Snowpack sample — Buffalo Mountain, Silverthorne, Colorado, USA (1/25/25, 10:11 AM MST)
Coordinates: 39.6222, -106.1139
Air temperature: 22 °F
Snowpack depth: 110 cm
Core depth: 30 cm
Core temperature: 42.8 °F
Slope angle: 12°, slope face: 102°
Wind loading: high
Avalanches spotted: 0
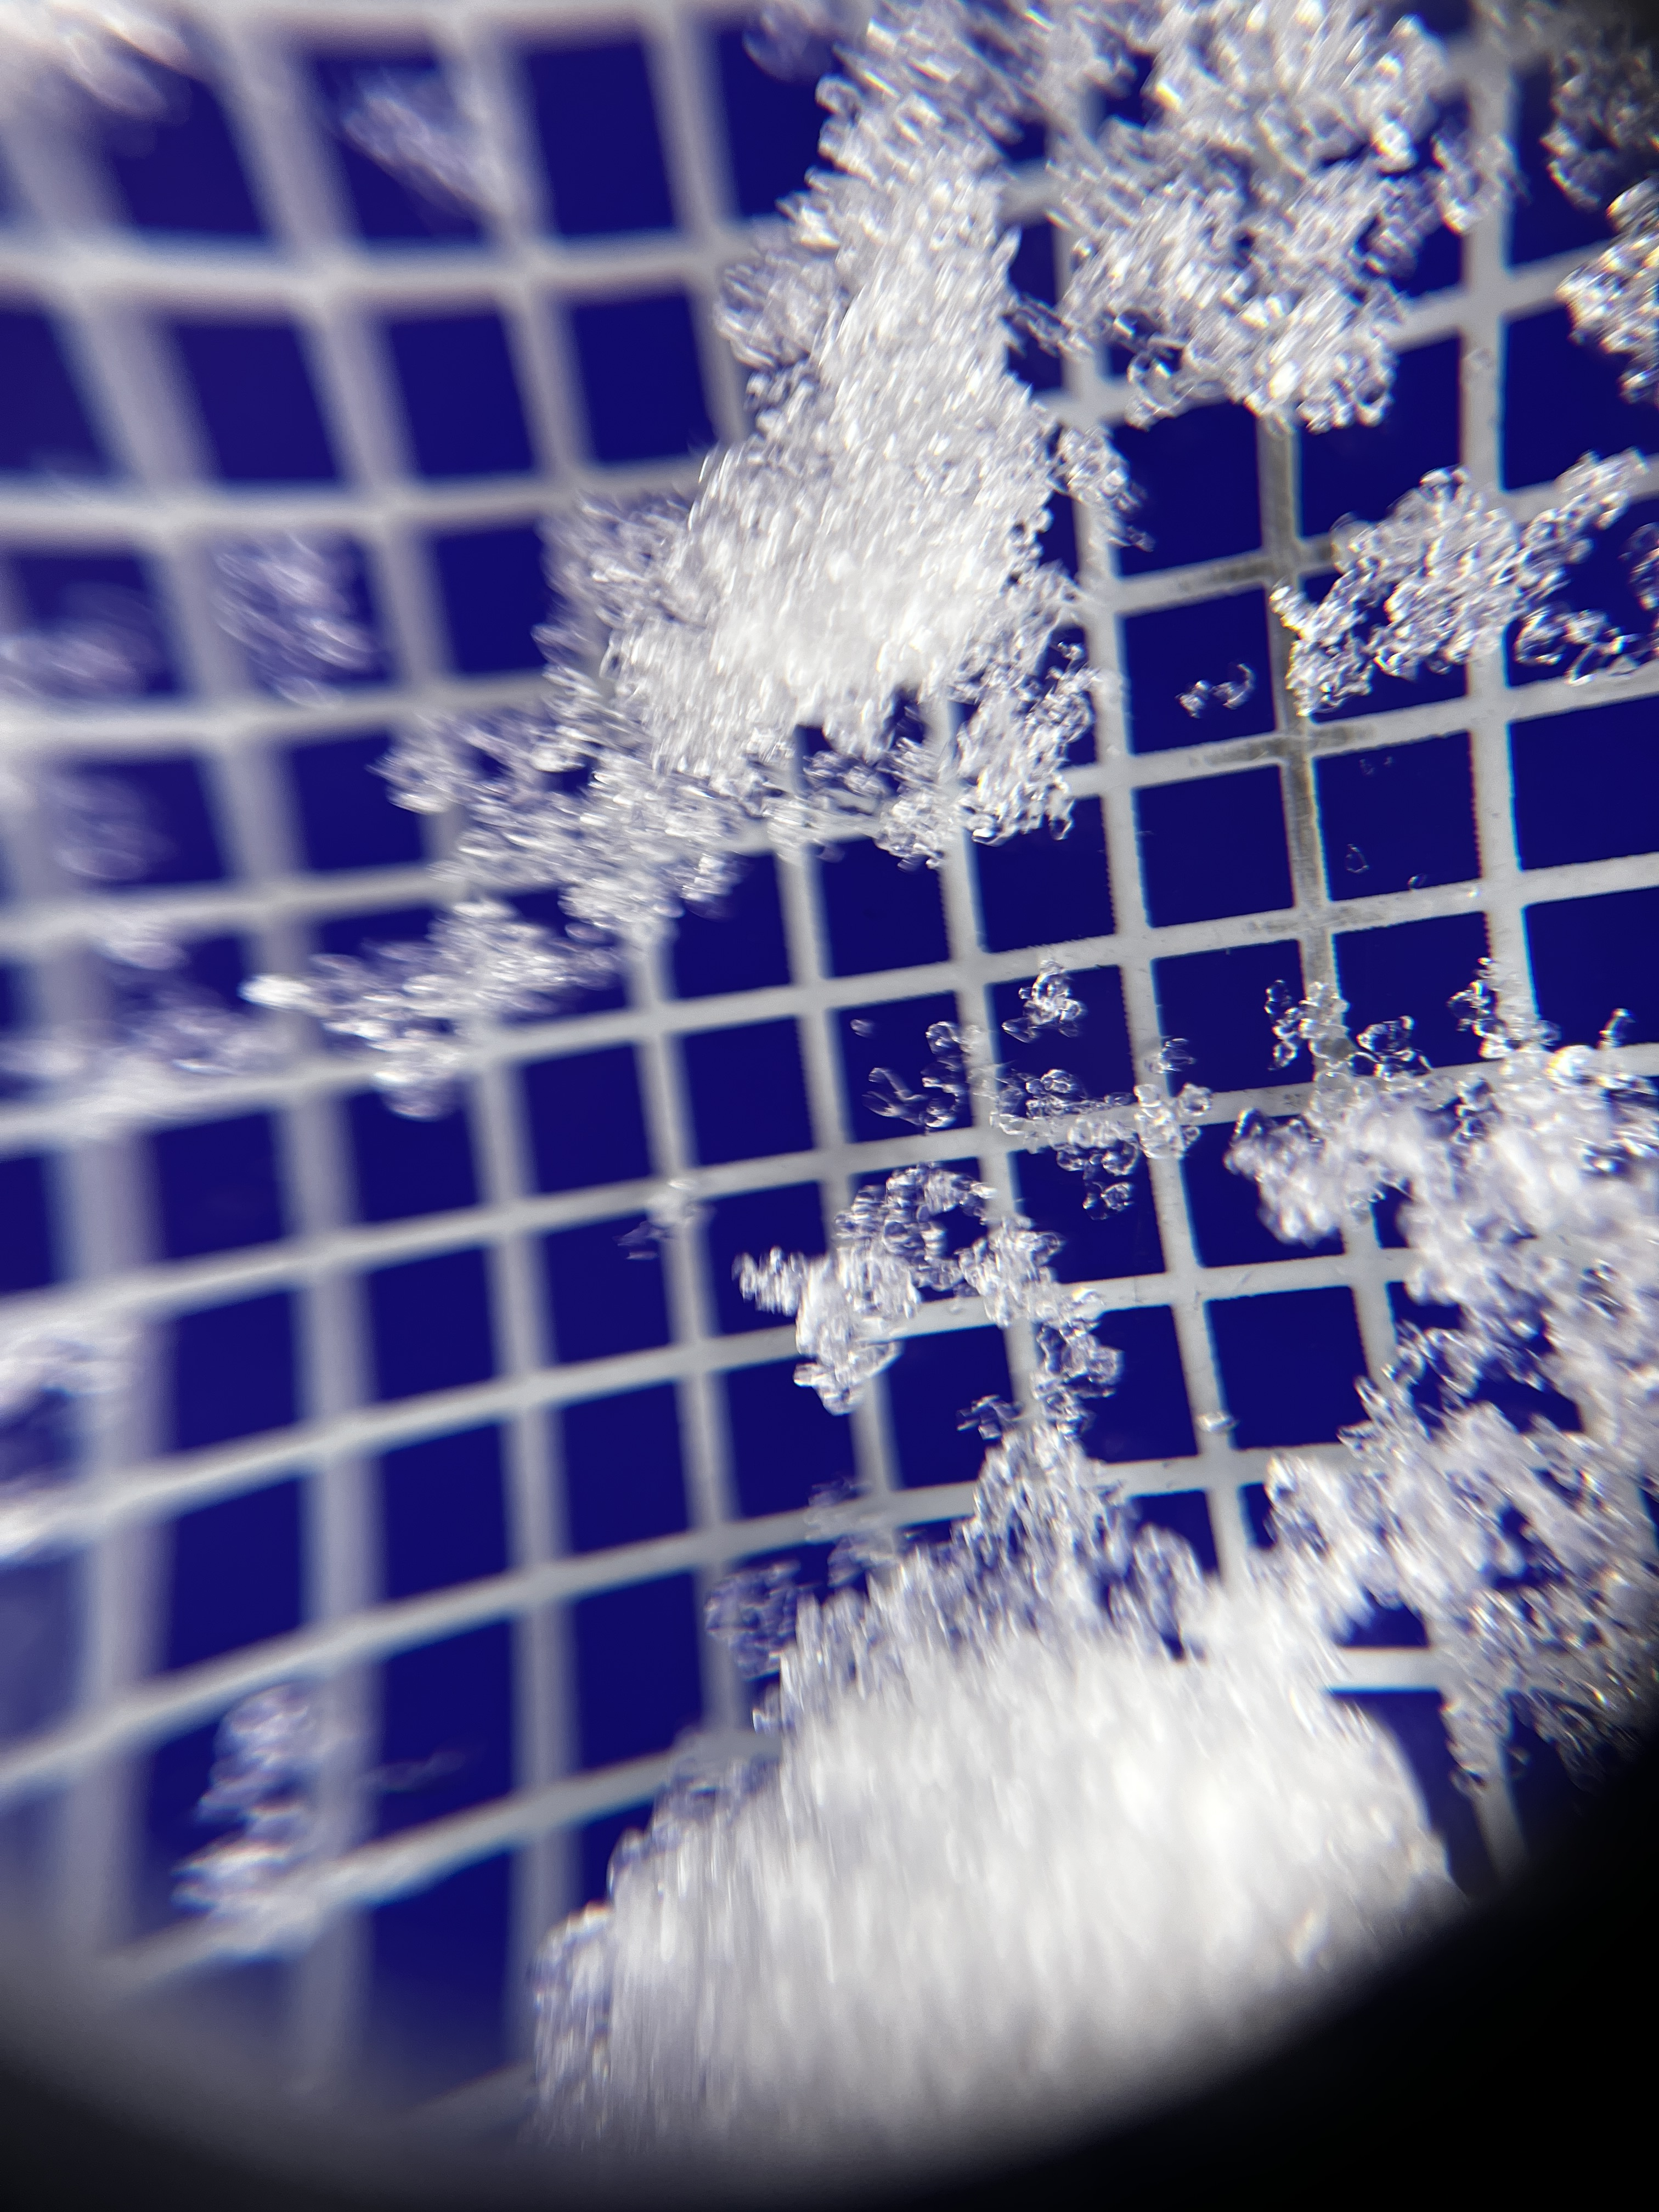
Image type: magnified_profile
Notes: No avalanches nearby, collected on the outskirts of a fire break 15 meters from the treeline, on way to Buffalo and Red Mountain